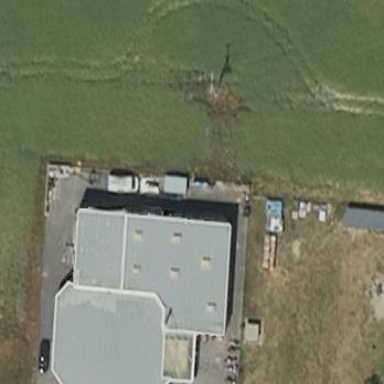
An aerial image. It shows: Flat-roofed grey building. It is car shop.